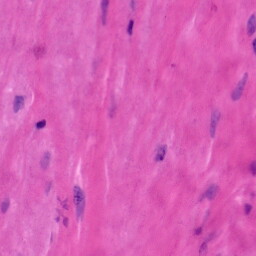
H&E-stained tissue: Tonsil